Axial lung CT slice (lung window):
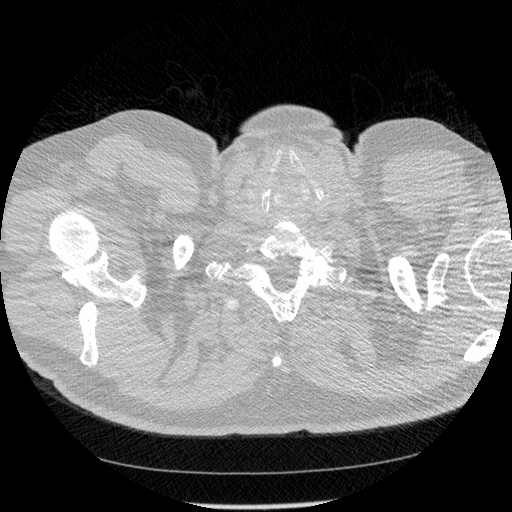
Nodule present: no